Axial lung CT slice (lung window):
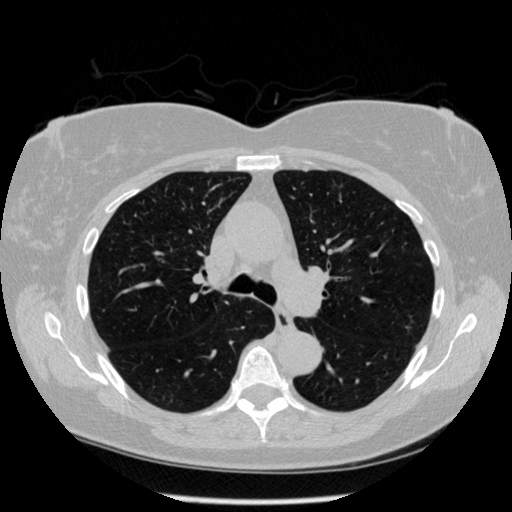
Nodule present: no